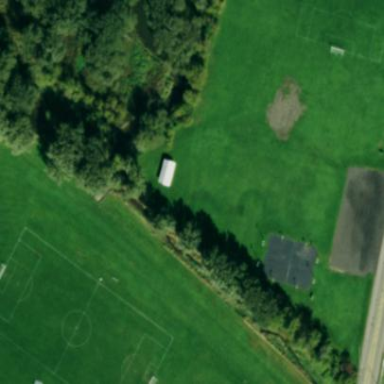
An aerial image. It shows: Soccer pitch for leisure land activities.